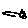
Label: cat